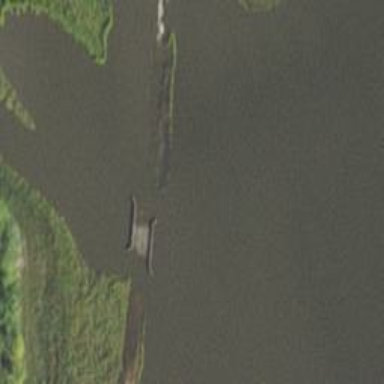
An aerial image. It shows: Bridge.